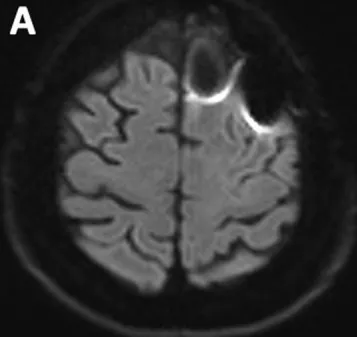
Brain MRI at presentation with no evidence of restriction of diffusion (A).
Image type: radiology (mri)